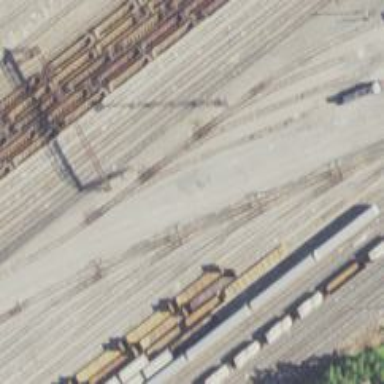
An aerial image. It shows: Railway yard used for servicing trains.